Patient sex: M
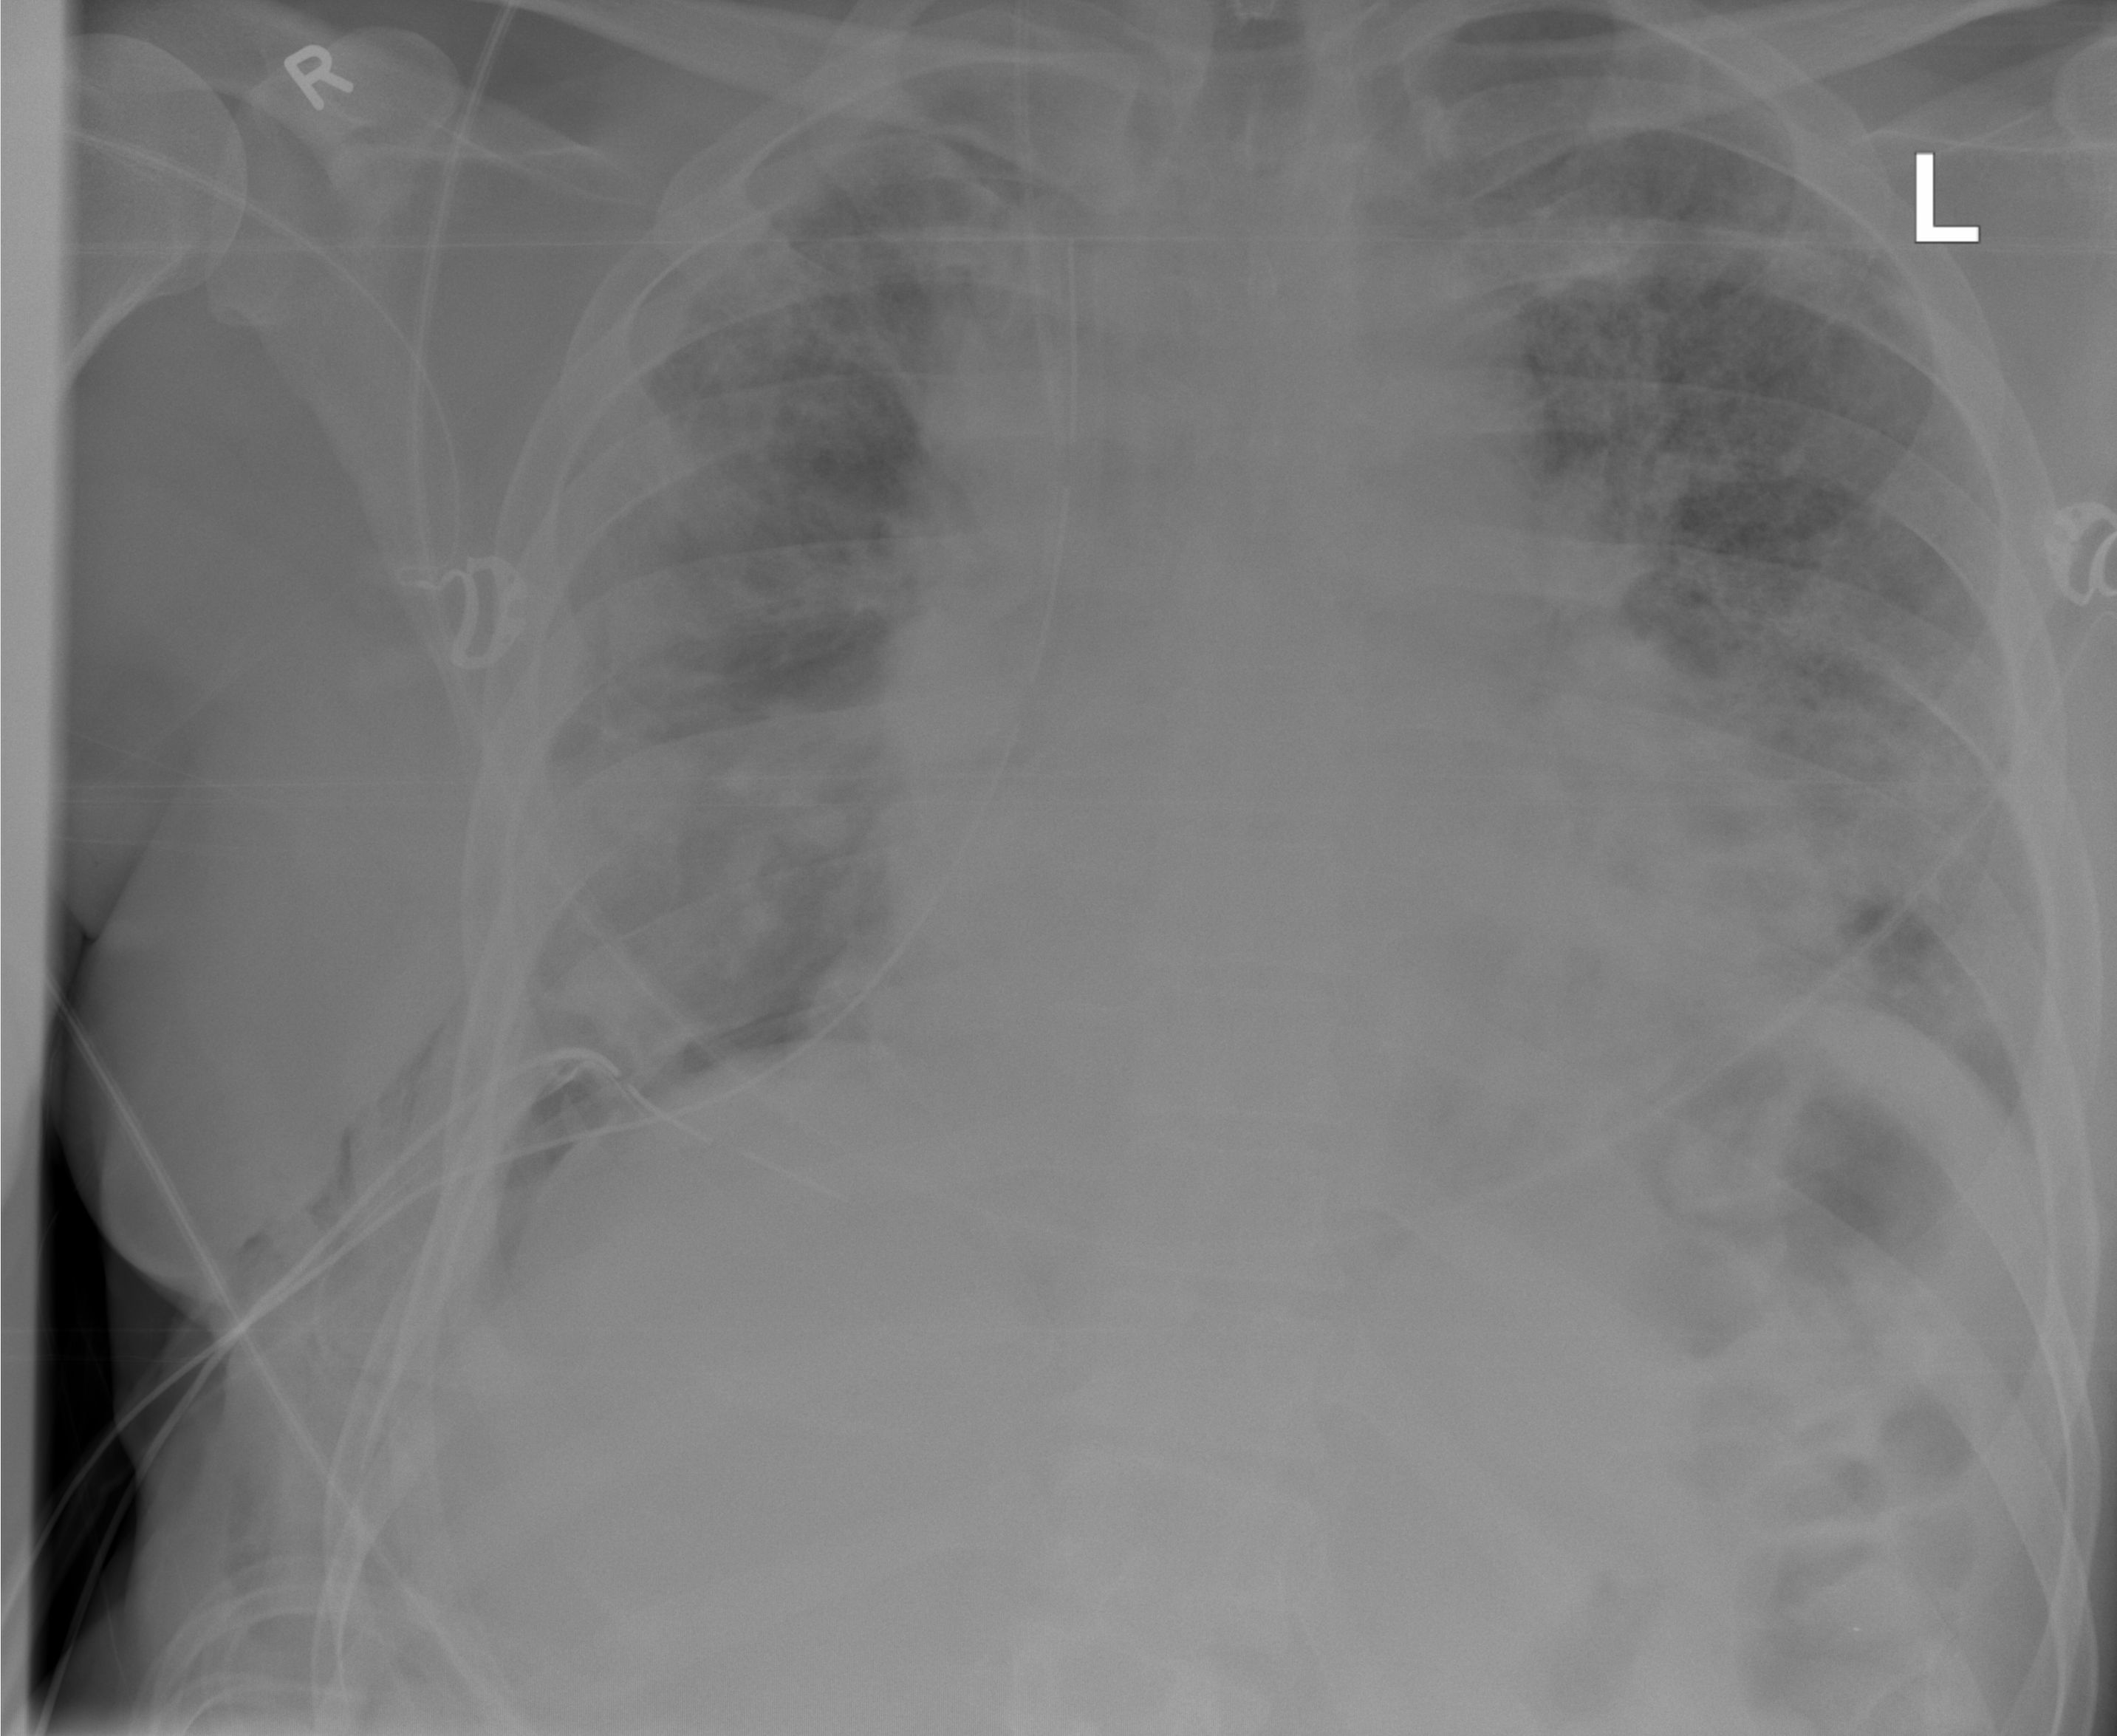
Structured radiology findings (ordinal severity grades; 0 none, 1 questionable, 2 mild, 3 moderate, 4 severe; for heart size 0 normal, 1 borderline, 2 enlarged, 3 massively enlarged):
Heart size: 1
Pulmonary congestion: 2
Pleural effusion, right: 0
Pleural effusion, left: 0
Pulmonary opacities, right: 3
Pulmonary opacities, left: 3
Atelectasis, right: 2
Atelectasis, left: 2